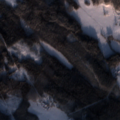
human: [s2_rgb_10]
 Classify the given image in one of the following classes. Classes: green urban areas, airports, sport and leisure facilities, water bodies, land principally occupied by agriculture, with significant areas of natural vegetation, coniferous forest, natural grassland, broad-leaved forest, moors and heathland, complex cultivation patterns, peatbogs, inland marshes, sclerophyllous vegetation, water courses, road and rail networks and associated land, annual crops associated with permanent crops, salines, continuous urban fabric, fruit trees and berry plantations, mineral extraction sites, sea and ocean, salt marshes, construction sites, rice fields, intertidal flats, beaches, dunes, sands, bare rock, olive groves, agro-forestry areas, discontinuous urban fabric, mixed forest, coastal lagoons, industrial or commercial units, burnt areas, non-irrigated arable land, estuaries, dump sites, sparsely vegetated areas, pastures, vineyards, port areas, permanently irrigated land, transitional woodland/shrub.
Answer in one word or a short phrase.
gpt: land principally occupied by agriculture, with significant areas of natural vegetation, coniferous forest, mixed forest